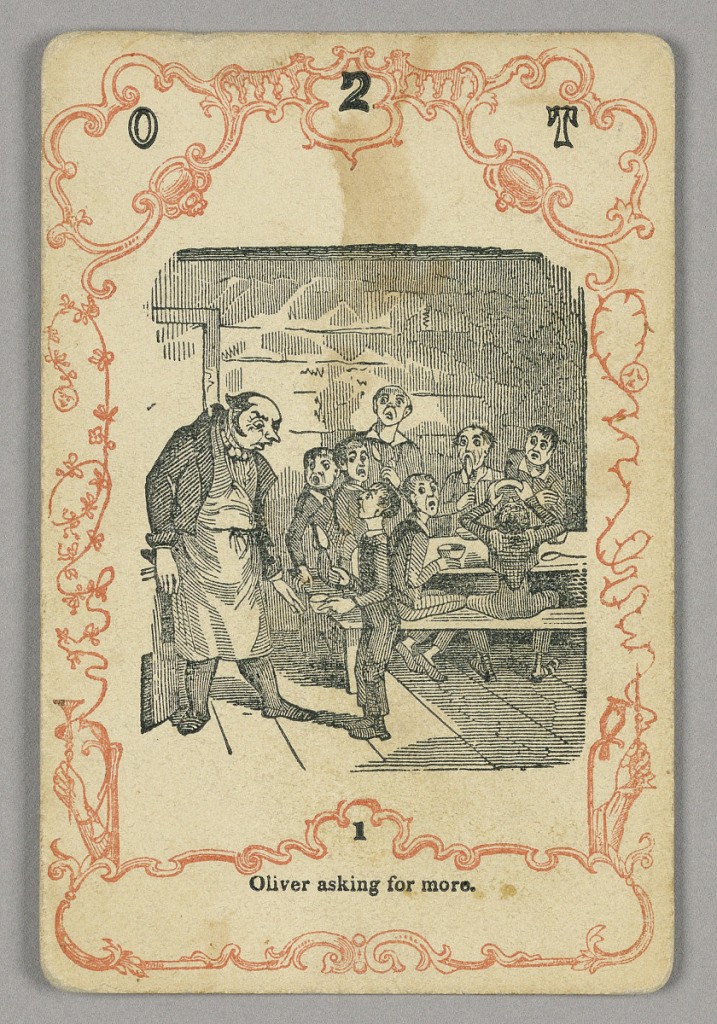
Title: Playing card
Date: ca. 1855
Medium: Red and black ink, paper
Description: At top: O 2 T; below central image: 1